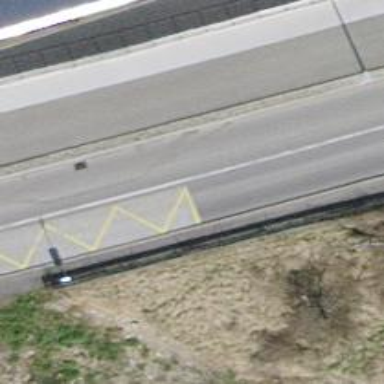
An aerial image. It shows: Bus stop equipped with public transport stop position.